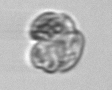
Label: Karenia